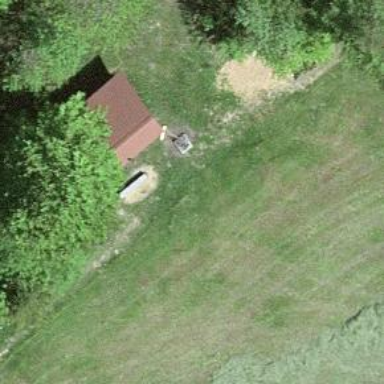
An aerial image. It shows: BBQ amenity with grate.